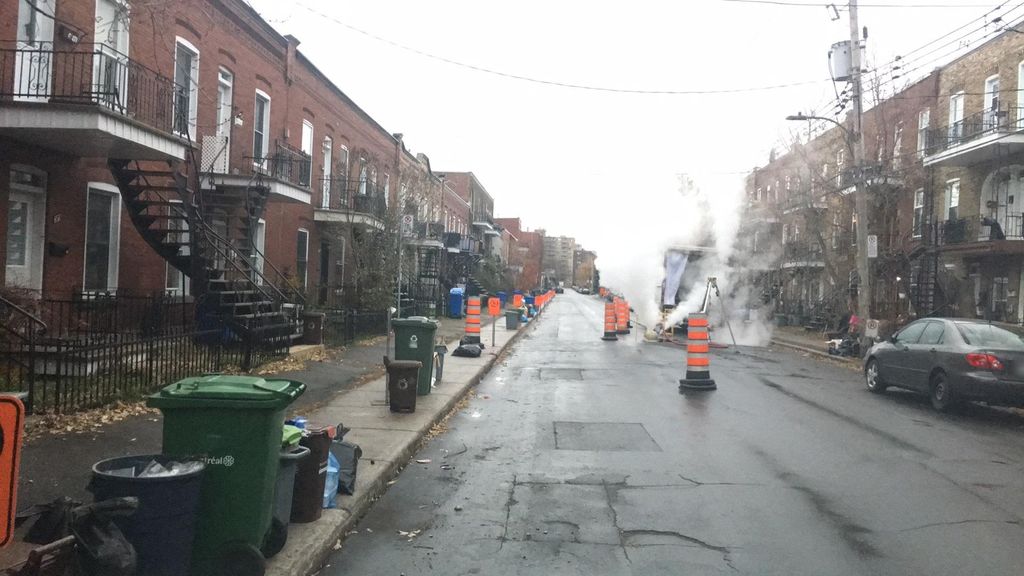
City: montreal